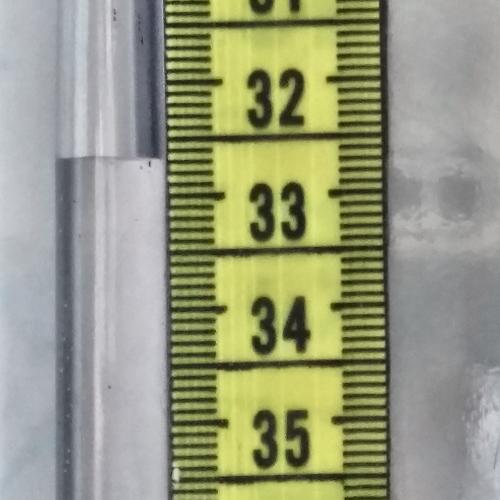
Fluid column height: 32.7 cm